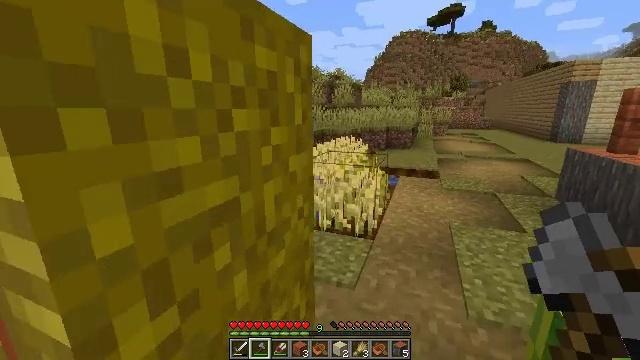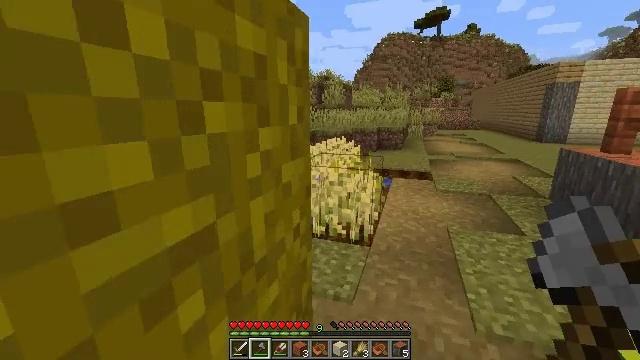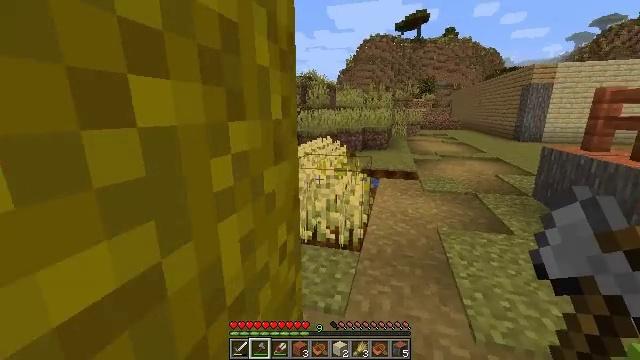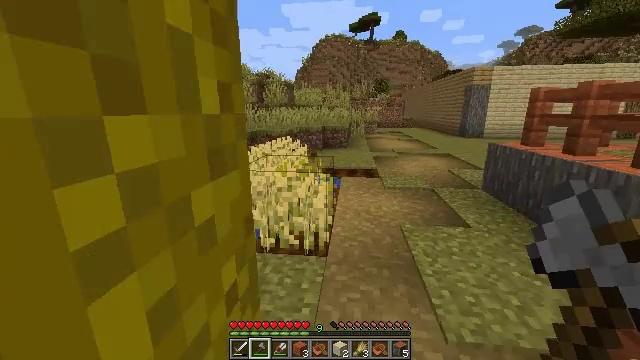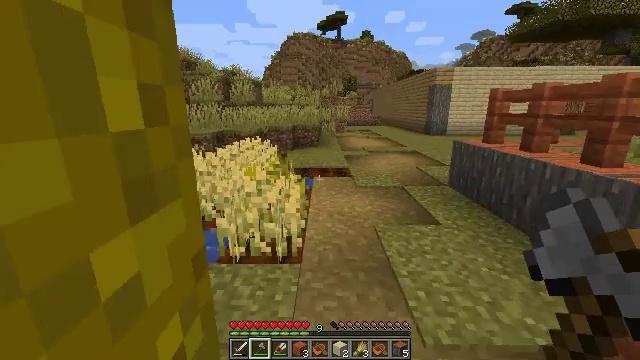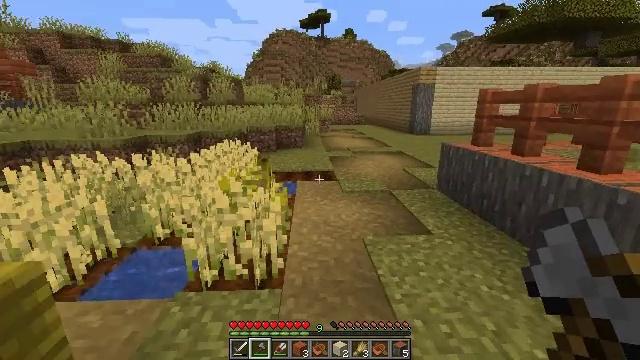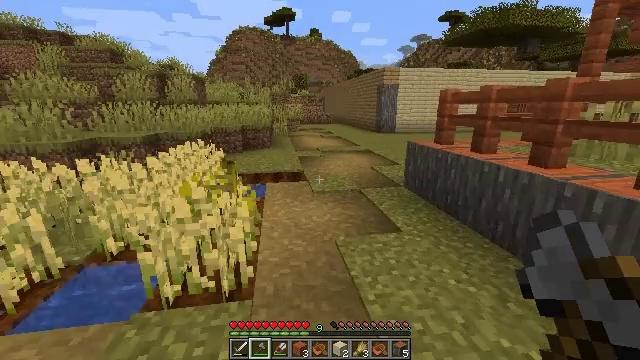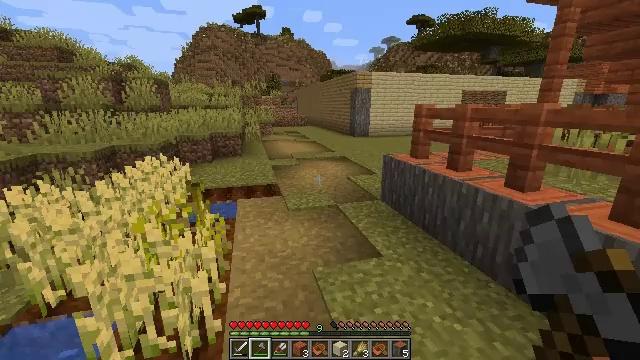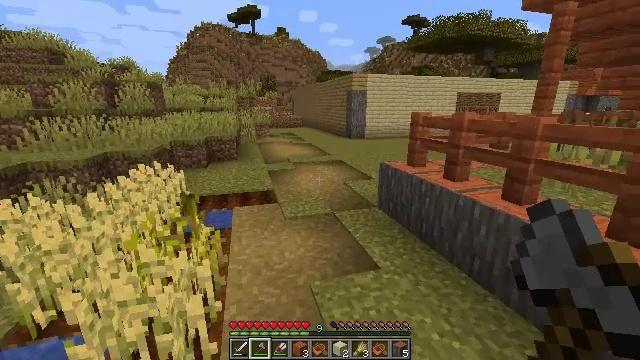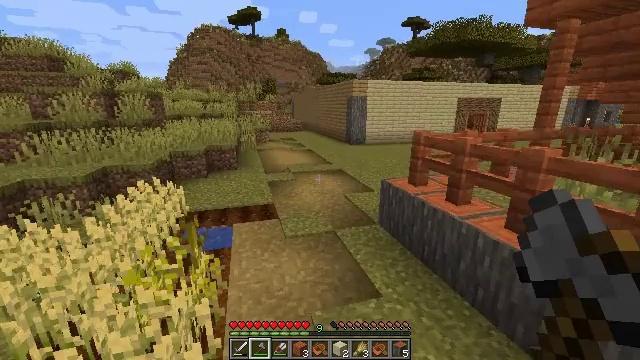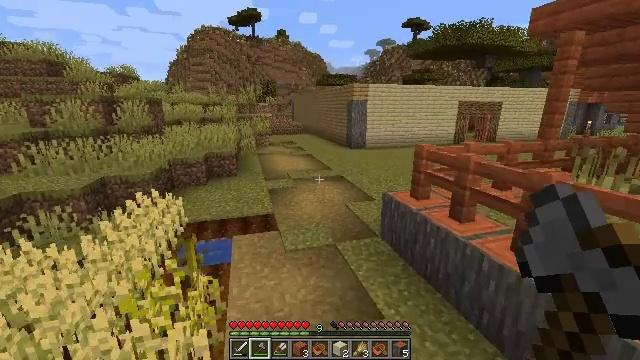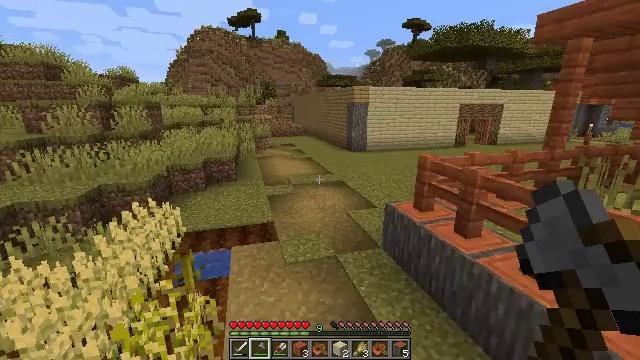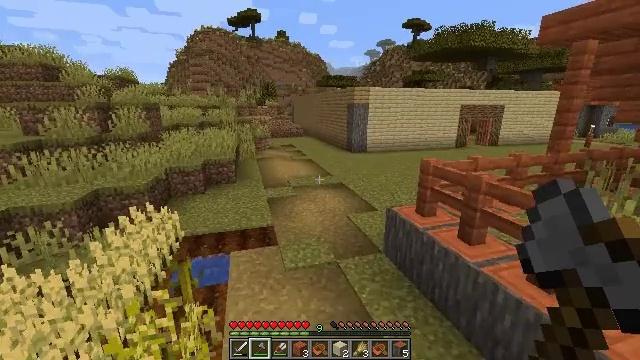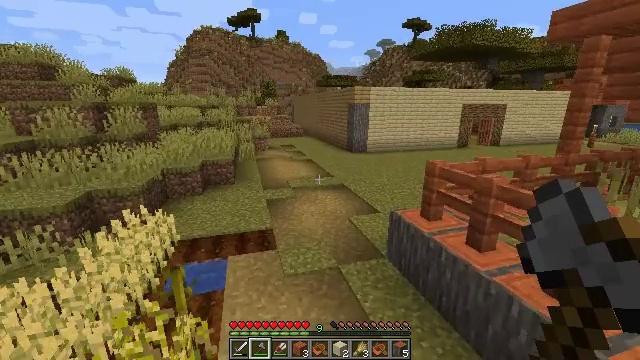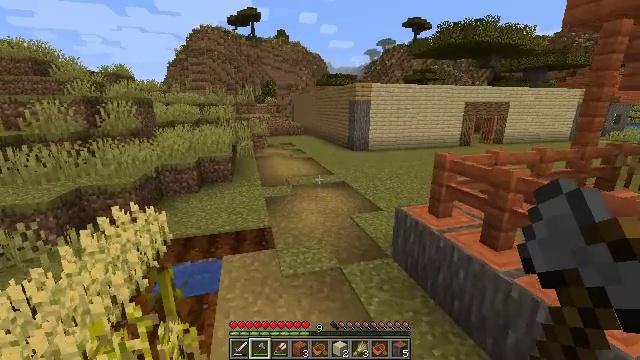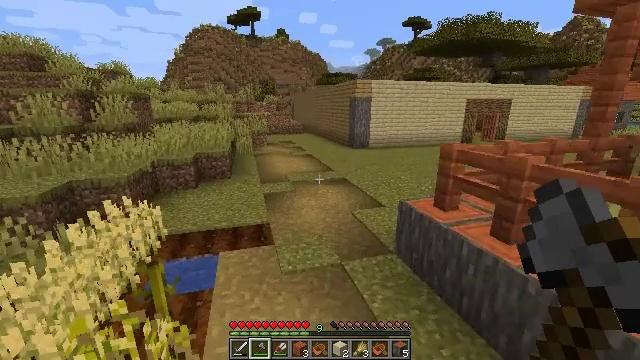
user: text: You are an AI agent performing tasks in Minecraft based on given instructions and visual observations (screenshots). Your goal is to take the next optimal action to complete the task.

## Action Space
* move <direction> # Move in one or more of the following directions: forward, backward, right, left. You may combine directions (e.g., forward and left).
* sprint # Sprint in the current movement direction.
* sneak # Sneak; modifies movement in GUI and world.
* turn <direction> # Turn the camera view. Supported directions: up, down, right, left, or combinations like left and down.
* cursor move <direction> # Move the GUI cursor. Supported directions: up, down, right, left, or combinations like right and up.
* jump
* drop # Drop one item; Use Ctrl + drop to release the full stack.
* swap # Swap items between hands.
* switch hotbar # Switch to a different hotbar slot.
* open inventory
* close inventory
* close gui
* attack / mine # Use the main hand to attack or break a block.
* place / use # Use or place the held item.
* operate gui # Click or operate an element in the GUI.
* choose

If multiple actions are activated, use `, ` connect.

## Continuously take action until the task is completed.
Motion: motion action
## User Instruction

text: Destroy the orange bed to move it.
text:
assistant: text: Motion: move forward, turn right
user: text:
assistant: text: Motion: move forward, turn right
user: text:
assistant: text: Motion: move forward, turn right
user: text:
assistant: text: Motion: move forward, turn right
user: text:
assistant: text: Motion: move forward, turn right
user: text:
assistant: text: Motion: move forward, turn right
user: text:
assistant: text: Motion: move forward, turn right, jump
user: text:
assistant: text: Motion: move forward, jump
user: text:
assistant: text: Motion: move forward, jump
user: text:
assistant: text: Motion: move forward, jump
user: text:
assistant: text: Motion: move forward
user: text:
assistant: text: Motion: move forward
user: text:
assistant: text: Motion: move forward
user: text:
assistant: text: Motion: move forward
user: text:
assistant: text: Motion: move forward
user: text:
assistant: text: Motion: move forward
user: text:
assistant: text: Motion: move forward
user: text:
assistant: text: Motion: move forward, turn right
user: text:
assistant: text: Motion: move forward, turn right
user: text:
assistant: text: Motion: move forward, turn right
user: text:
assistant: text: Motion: move forward, turn right
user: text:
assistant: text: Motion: move forward, turn right
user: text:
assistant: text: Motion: move forward
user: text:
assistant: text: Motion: move forward, turn right
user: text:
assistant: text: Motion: move forward, turn right
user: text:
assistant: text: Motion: move forward, turn right
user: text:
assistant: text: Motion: move forward, turn right
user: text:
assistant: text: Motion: move forward, turn right
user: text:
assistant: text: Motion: move forward, turn right
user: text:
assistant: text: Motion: move forward